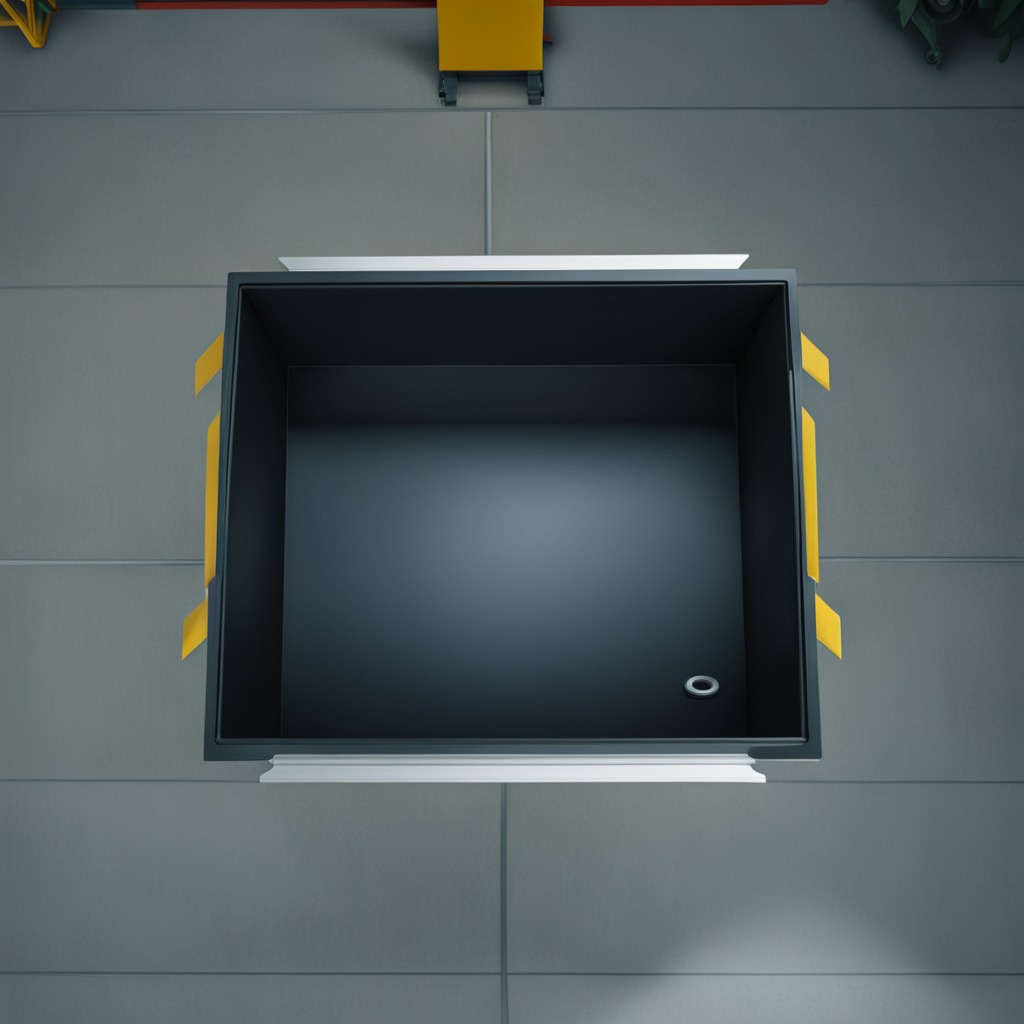
A flat metal washer is lying on the toolbox surface in the airplane hangar workshop.